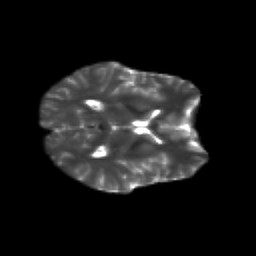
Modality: T2w
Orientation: axial
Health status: healthy
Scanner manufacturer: siemens
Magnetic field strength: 3 T
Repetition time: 12 s
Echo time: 0.092 s